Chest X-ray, PA view. Patient: 58 years old, sex M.
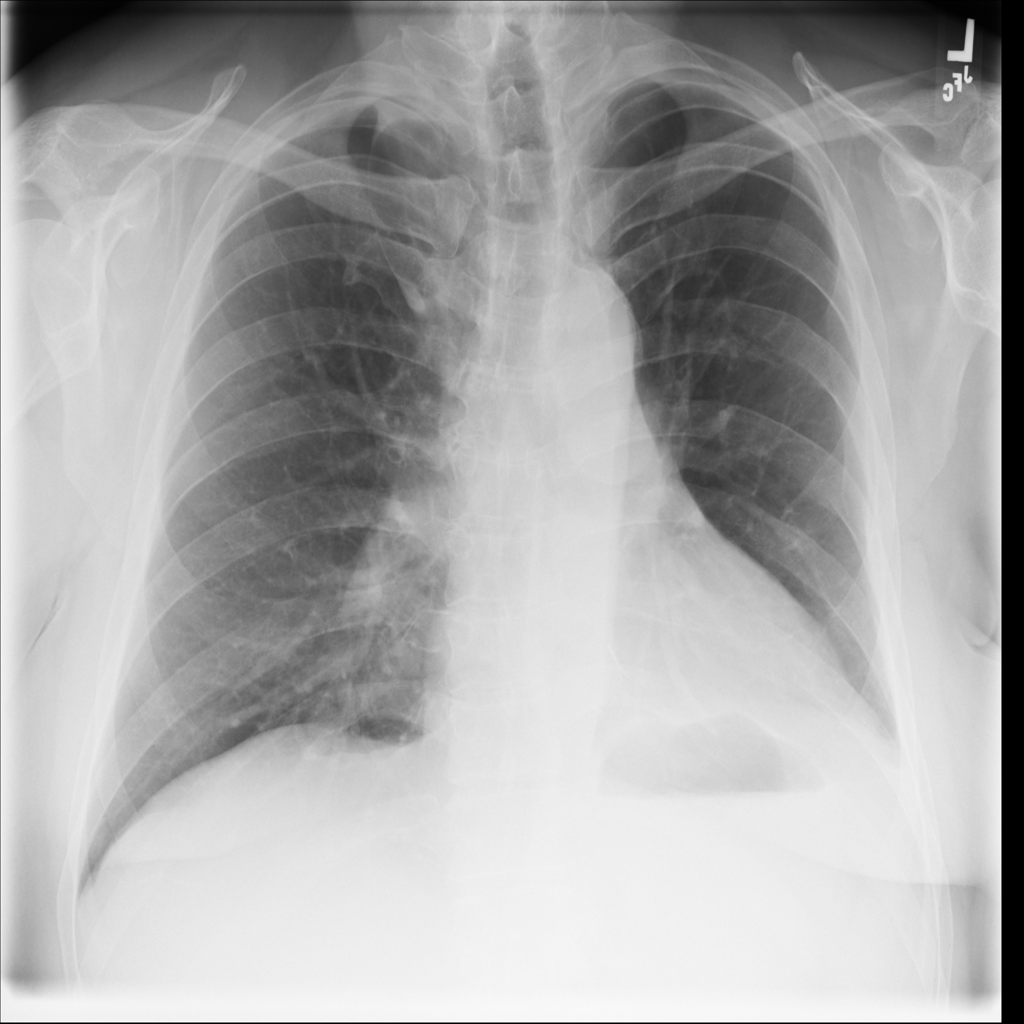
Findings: Effusion, Emphysema, Infiltration, Mass, Nodule